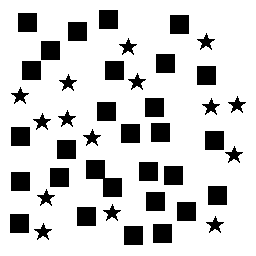
Squares: 29
Triangles: 0
Stars: 15
Total shapes: 44